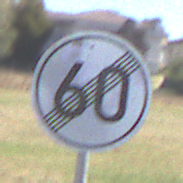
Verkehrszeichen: EndeGeschwindigkeit60
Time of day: MorningAfternoon
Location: Outdoor (Suburban)
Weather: PartlyCloudy
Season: NotSpecified
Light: Natural